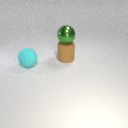
large green metal sphere above large brown rubber cylinder